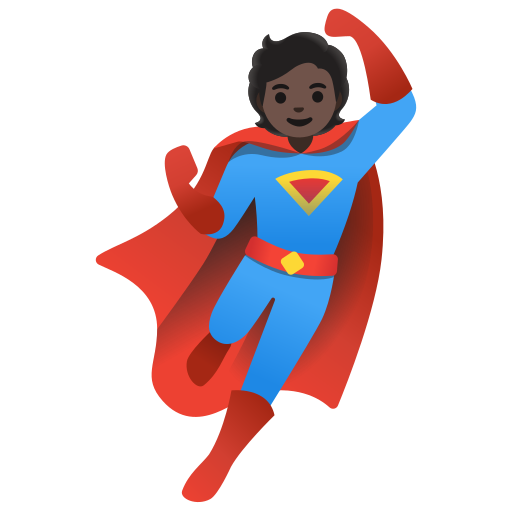
Emoji: 🦸🏿